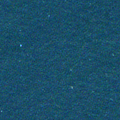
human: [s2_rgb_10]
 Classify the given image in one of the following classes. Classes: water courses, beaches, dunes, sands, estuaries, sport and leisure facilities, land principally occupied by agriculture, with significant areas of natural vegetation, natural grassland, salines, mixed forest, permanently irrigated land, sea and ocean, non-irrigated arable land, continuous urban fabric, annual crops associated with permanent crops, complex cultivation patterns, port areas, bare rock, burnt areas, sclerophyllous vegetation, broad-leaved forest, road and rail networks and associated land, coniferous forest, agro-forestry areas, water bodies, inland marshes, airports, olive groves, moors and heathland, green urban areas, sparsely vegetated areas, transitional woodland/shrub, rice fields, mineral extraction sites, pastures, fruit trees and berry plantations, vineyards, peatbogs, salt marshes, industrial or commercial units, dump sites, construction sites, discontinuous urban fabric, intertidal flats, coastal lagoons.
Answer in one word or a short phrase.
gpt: sea and ocean